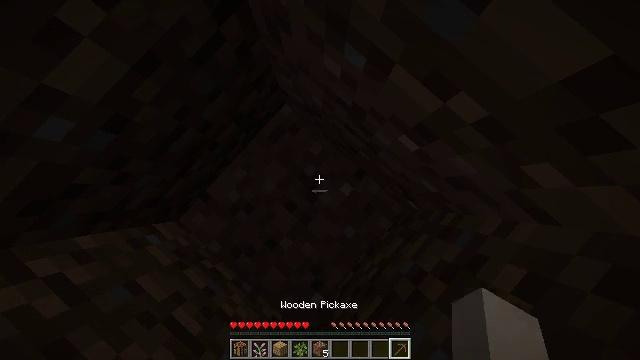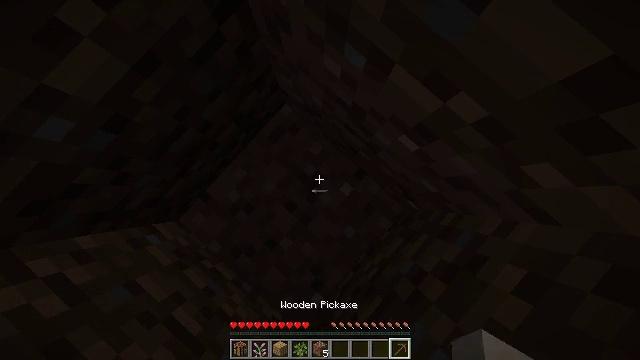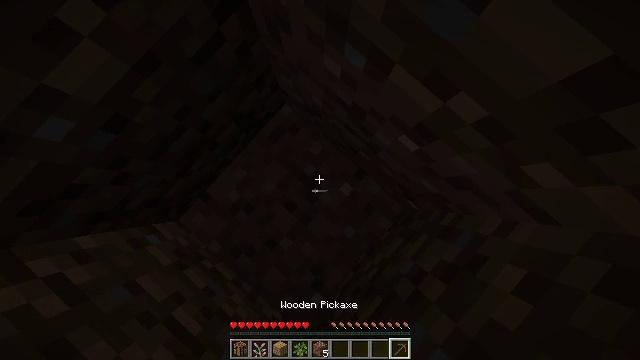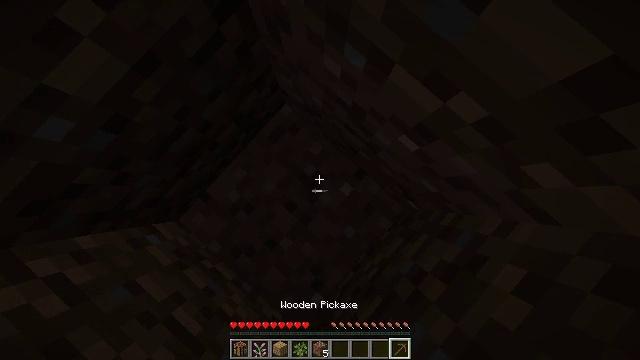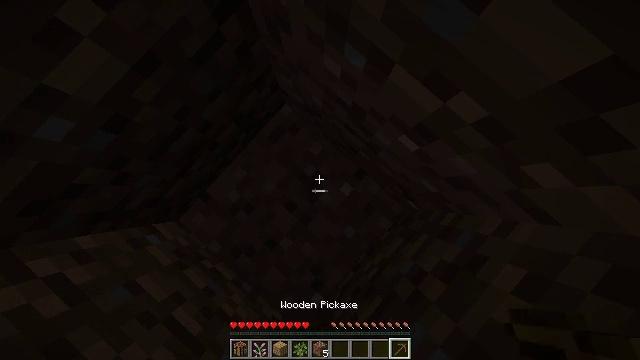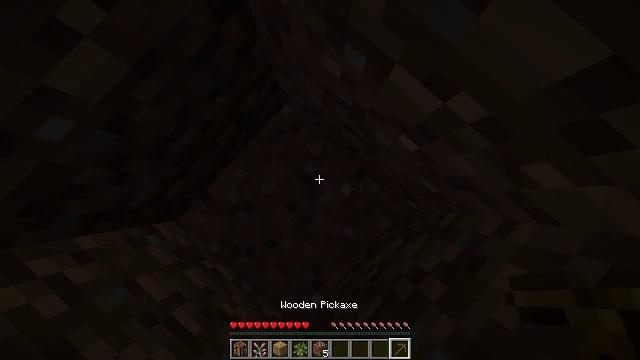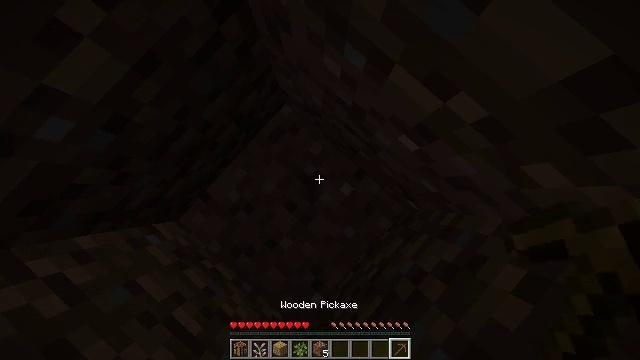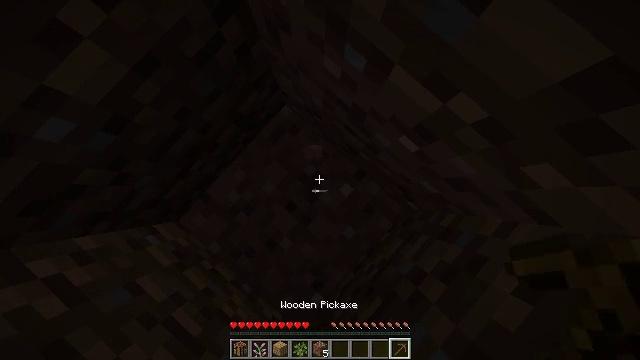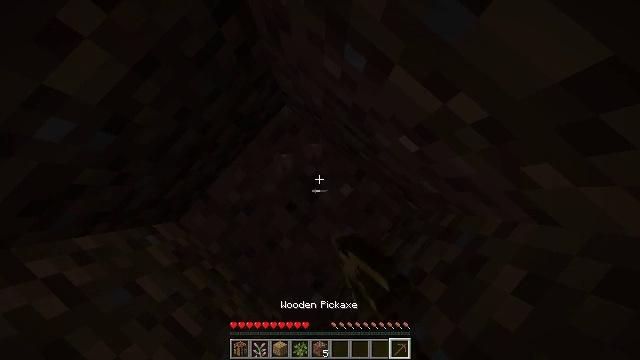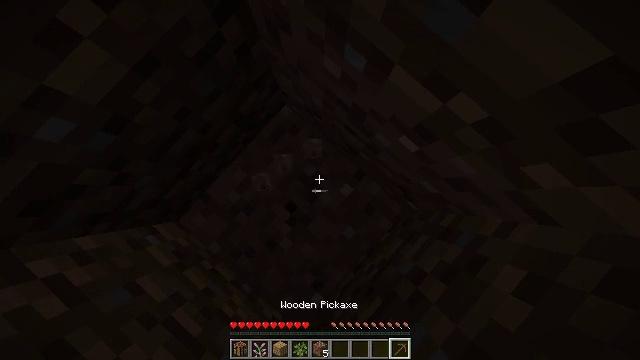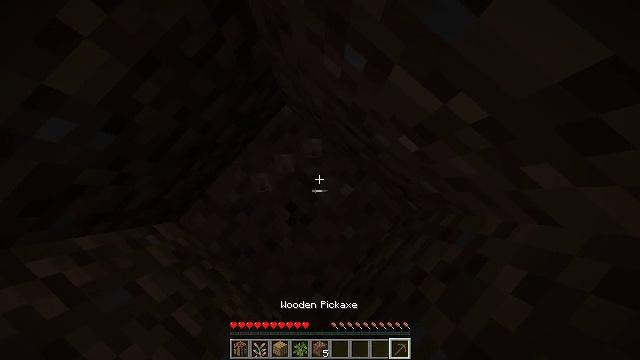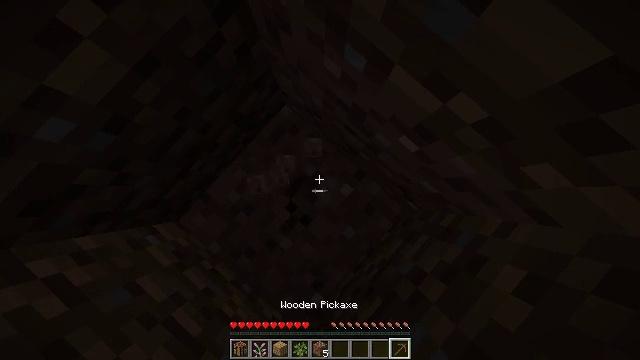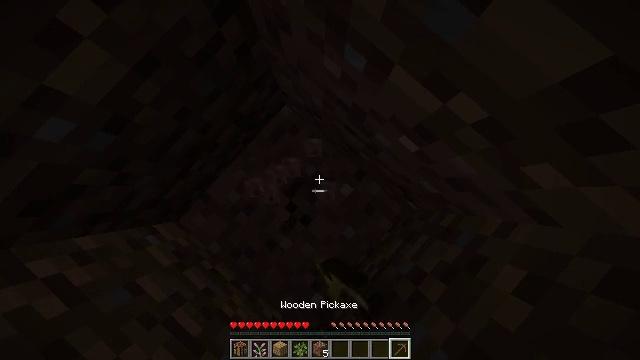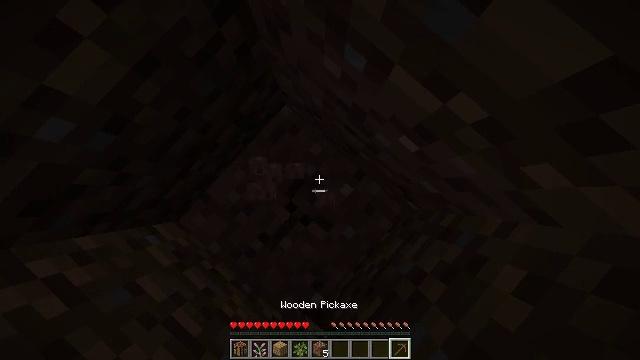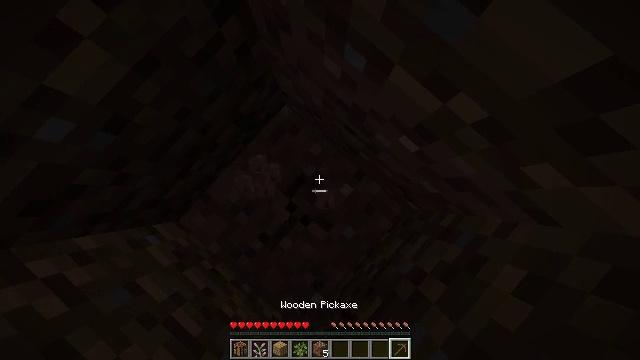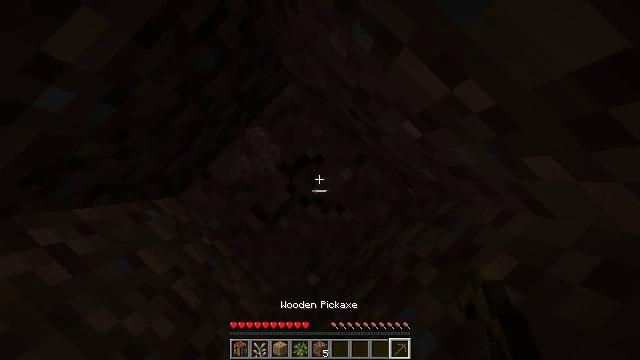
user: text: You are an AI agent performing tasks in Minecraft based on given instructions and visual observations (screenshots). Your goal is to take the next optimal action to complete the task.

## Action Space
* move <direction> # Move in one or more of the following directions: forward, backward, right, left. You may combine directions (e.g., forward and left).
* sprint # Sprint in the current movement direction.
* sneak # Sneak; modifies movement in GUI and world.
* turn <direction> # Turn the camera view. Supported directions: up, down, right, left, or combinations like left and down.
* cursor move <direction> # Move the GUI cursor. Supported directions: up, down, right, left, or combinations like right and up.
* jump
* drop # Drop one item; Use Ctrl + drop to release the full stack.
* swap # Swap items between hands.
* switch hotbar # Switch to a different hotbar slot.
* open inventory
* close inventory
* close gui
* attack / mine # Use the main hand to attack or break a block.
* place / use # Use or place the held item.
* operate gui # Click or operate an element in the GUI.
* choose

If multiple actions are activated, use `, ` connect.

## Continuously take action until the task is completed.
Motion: motion action
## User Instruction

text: Mine the granite block.
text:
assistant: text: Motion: no_op
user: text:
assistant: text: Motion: no_op
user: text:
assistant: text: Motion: no_op
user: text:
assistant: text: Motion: no_op
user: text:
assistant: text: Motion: no_op
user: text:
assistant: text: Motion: no_op
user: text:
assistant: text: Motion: attack / mine
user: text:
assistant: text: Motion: attack / mine
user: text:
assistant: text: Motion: attack / mine
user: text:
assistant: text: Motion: attack / mine
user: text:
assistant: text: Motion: attack / mine
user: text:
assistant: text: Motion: attack / mine
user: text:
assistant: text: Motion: attack / mine
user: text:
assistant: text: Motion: attack / mine
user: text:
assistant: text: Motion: turn left and down, attack / mine
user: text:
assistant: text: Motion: turn down, attack / mine
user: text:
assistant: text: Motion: attack / mine
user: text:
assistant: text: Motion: turn right and up, attack / mine
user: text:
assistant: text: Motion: attack / mine
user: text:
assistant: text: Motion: attack / mine
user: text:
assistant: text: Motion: attack / mine
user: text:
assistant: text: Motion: attack / mine
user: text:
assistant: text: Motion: attack / mine
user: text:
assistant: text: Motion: attack / mine
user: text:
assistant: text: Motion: attack / mine
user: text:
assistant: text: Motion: attack / mine
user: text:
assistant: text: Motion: attack / mine
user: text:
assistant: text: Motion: attack / mine
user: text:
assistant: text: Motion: attack / mine
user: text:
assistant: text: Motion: attack / mine